Question: I have a conditional statement to add map annotation icons/pins in the method below. The problem I'm having is that the map is being populated with all the same icon. It should detect the cat id and display the icons depending on which cat id is detected. I'm not sure what the problem is because this did work in iOS 6 and now in iOS 7 the map only displays all the same annotation icon images.
'''
- (MKAnnotationView *) mapView:(MKMapView *)mapingView viewForAnnotation:(id <MKAnnotation>) annotation {
annView = nil;
if(annotation != mapingView.userLocation)
{
static NSString *defaultPinID = @"";
annView = (MKAnnotationView *)[mapingView dequeueReusableAnnotationViewWithIdentifier:defaultPinID];
if ( annView == nil )
annView = [[MKAnnotationView alloc]
initWithAnnotation:annotation reuseIdentifier:defaultPinID] ;
UIButton* rightButton = [UIButton buttonWithType:UIButtonTypeDetailDisclosure];
[rightButton setTitle:annotation.title forState:UIControlStateNormal];
annView.rightCalloutAccessoryView = rightButton;
MyAnnotation* annotation= [MyAnnotation new];
annotation.catMapId = categoryIdNumber;
NSLog(@"categoryIdNumber %@",categoryIdNumber);
NSLog(@"annotation.catMapId %@",annotation.catMapId);
if (annotation.catMapId == [NSNumber numberWithInt:9]) {
annView.image = [UIImage imageNamed:@"PIN_comprare.png"];
NSLog(@"annview 9");
}
else if (annotation.catMapId == [NSNumber numberWithInt:10]) {
annView.image = [UIImage imageNamed:@"PIN_mangiare.png"];
NSLog(@"annview 10");
}
else if (annotation.catMapId == [NSNumber numberWithInt:11]) {
annView.image = [UIImage imageNamed:@"PIN_visitare.png"];
NSLog(@"annview 11");
}
else if (annotation.catMapId == [NSNumber numberWithInt:12]) {
annView.image = [UIImage imageNamed:@"PIN_vivere.png"];
NSLog(@"annview 12");
}
annView.canShowCallout = YES;
}
return annView;
'''
}

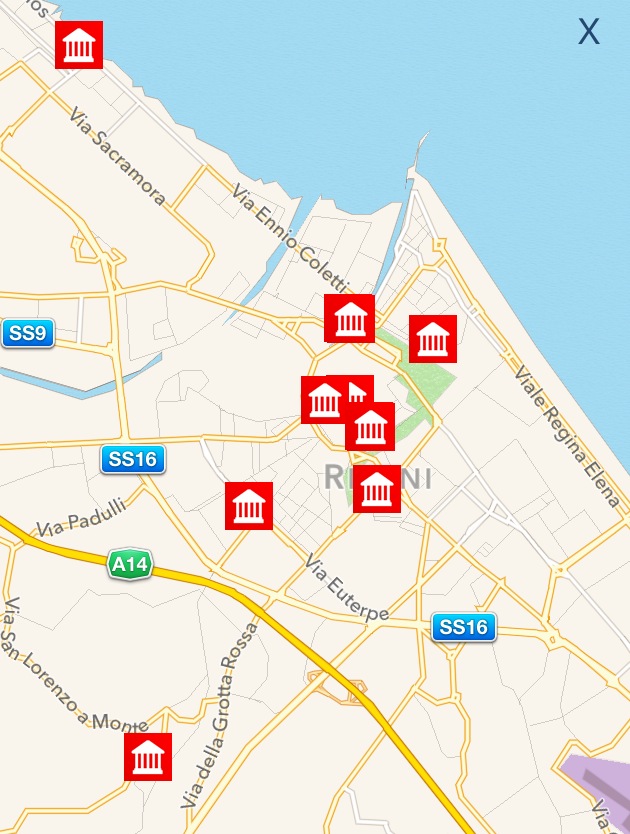
Answer: If, as you say, "this did work in iOS 6", you should consider it fortunate that it did (or seemed to) and this approach of setting the annotation's image should not be relied on under any version.
Although @Ar Ma is correct that the annotation view's 'annotation' property should be set (in case the view is being re-used), that won't solve the main issue.
The annotation view's 'image' is set based on the value of 'categoryIdNumber' which seems to be some variable the 'viewForAnnotation' delegate method.
You assume that:
1. viewForAnnotation will be called immediately after you call addAnnotation. Even in iOS 6 or earlier, this is not guaranteed.
2. viewForAnnotation will be called only once for each annotation. The delegate method can be called multiple times for the same annotation as the user pans or zooms the map and the annotation comes back onto the screen.
3. viewForAnnotation will be called in the same order that you add the annotations. This is a result of points 1 and 2.
I assume that just before you call 'addAnnotation', the 'categoryIdNumber' is set correctly and then based on the above incorrect assumptions, 'viewForAnnotation' uses 'categoryIdNumber' to set the image.
What is happening is that 'viewForAnnotation' is being called by the map view sometime after all or some of the 'addAnnotation' calls are done at which point 'categoryIdNumber' is probably the value connected with the last annotation added and all the annotations use the image applicable to the last annotation.
To fix this ( of the iOS version), you must put the correct 'categoryIdNumber' value into each annotation object calling 'addAnnotation'.
It looks like your annotation class is 'MyAnnotation' and you already have a 'catMapId' property in it.
You must set this property in the annotation calling 'addAnnotation' -- not the 'viewForAnnotation' method which is too late. (By the way, you are creating a 'MyAnnotation' object the 'viewForAnnotation' method which is pointless.)
So where you create and add the annotations (not in 'viewForAnnotation'):
'''
MyAnnotation* myAnn = [[MyAnnotation alloc] init];
myAnn.coordinate = ...
myAnn.title = ...
myAnn.catMapId = categoryIdNumber; // <-- set catMapId BEFORE addAnnotation
[mapView addAnnotation:myAnn];
'''
Then the code in 'viewForAnnotation' should be like this:
'''
- (MKAnnotationView *) mapView:(MKMapView *)mapingView viewForAnnotation:(id <MKAnnotation>) annotation
{
annView = nil;
if(annotation != mapingView.userLocation)
{
static NSString *defaultPinID = @"MyAnnId";
annView = (MKAnnotationView *)[mapingView dequeueReusableAnnotationViewWithIdentifier:defaultPinID];
if ( annView == nil )
{
annView = [[MKAnnotationView alloc] initWithAnnotation:annotation reuseIdentifier:defaultPinID] ;
annView.canShowCallout = YES;
}
else
{
//view is being re-used, re-set annotation to current...
annView.annotation = annotation;
}
UIButton* rightButton = [UIButton buttonWithType:UIButtonTypeDetailDisclosure];
[rightButton setTitle:annotation.title forState:UIControlStateNormal];
annView.rightCalloutAccessoryView = rightButton;
//Make sure we have a MyAnnotation-type annotation
if ([annotation isKindOfClass:[MyAnnotation class]])
{
//Do not CREATE a local MyAnnotation object here.
//Instead, get the catMapId from the annotation object
//that was PASSED INTO the delegate method.
//MyAnnotation* annotation= [MyAnnotation new];
//annotation.catMapId = categoryIdNumber;
MyAnnotation *myAnn = (MyAnnotation *)annotation;
//The value of the external variable categoryIdNumber is irrelevant here.
//NSLog(@"categoryIdNumber %@",categoryIdNumber);
NSLog(@"myAnn.catMapId %@",myAnn.catMapId);
//Put the NSNumber value into an int to simplify the code below.
int myAnnCatMapId = [myAnn.catMapId intValue];
NSString *imageName = nil;
switch (myAnnCatMapId)
{
case 9:
{
imageName = @"PIN_comprare.png";
break;
}
case 10:
{
imageName = @"PIN_mangiare.png";
break;
}
case 11:
{
imageName = @"PIN_mangiare.png";
break;
}
case 12:
{
imageName = @"PIN_vivere.png";
break;
}
default:
{
//set some default image for unknown cat ids...
imageName = @"default.png";
break;
}
}
annView.image = [UIImage imageNamed:imageName];
NSLog(@"annview %d", myAnnCatMapId);
}
}
return annView;
}
'''